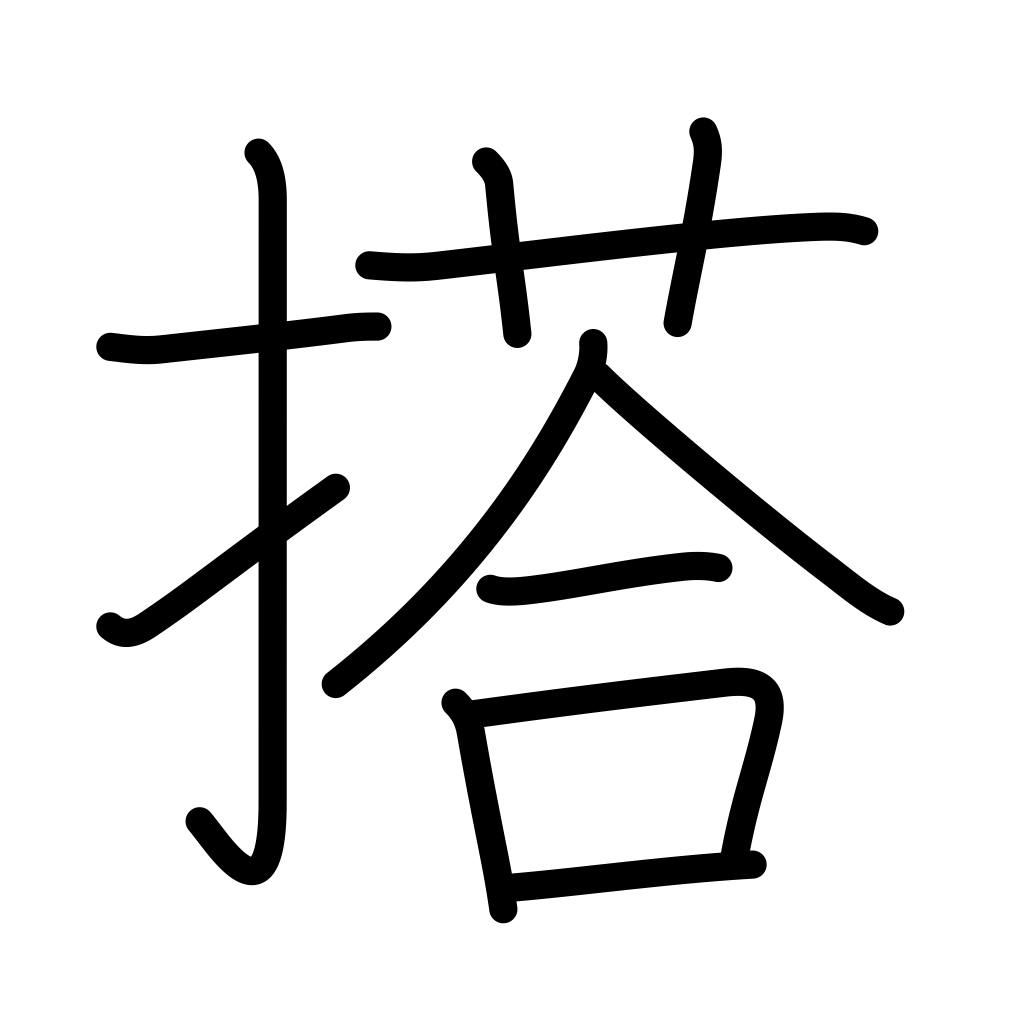
Meaning: board, ride